Question: I have this huge data of books of various publishers, some record in 4 lines some in 5 some in 3, each record ends with an empty cell, which looks like this:
'''
1111
2222
3333
4444
emptyCell
5555
6666
7777
8888
9999
emptyCell
1234
5678
9999
'''
What formula/macro code can be used to get the output of:
'''
<PHONE> 3333 4444
5555 6666 7777 8888 9999
<PHONE> 9999
'''

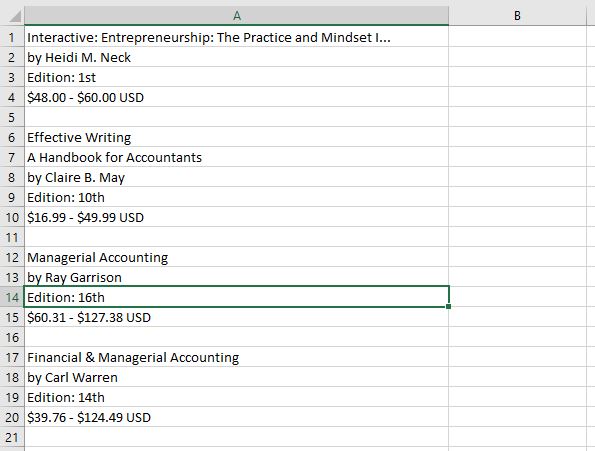
Answer: Use the following VBA code to transpose data with spaces. This will not remove the original code.
'''
Sub Transpose()
Dim rng As Range
Dim i As Long
Dim j As Long
Set rng = Cells(Rows.Count, 1).End(xlUp)
j = 1
For i = 1 To rng.Row Step 5
Cells(j, "B").Resize(1, 5).Value = _
Application.Transpose(Cells(i, "A").Resize(6, 1))
j = j + 1
Next
End Sub
'''
<URL>